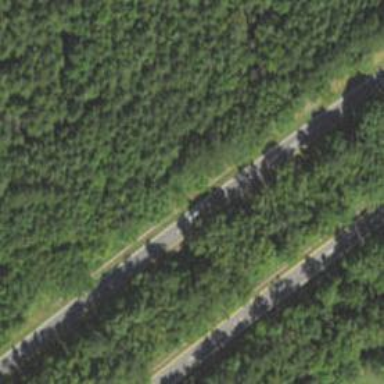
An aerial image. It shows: Trunk highway with expressway features.